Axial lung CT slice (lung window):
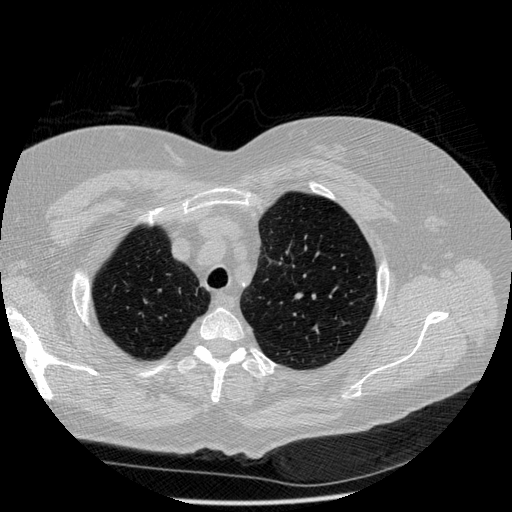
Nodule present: no